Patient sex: F
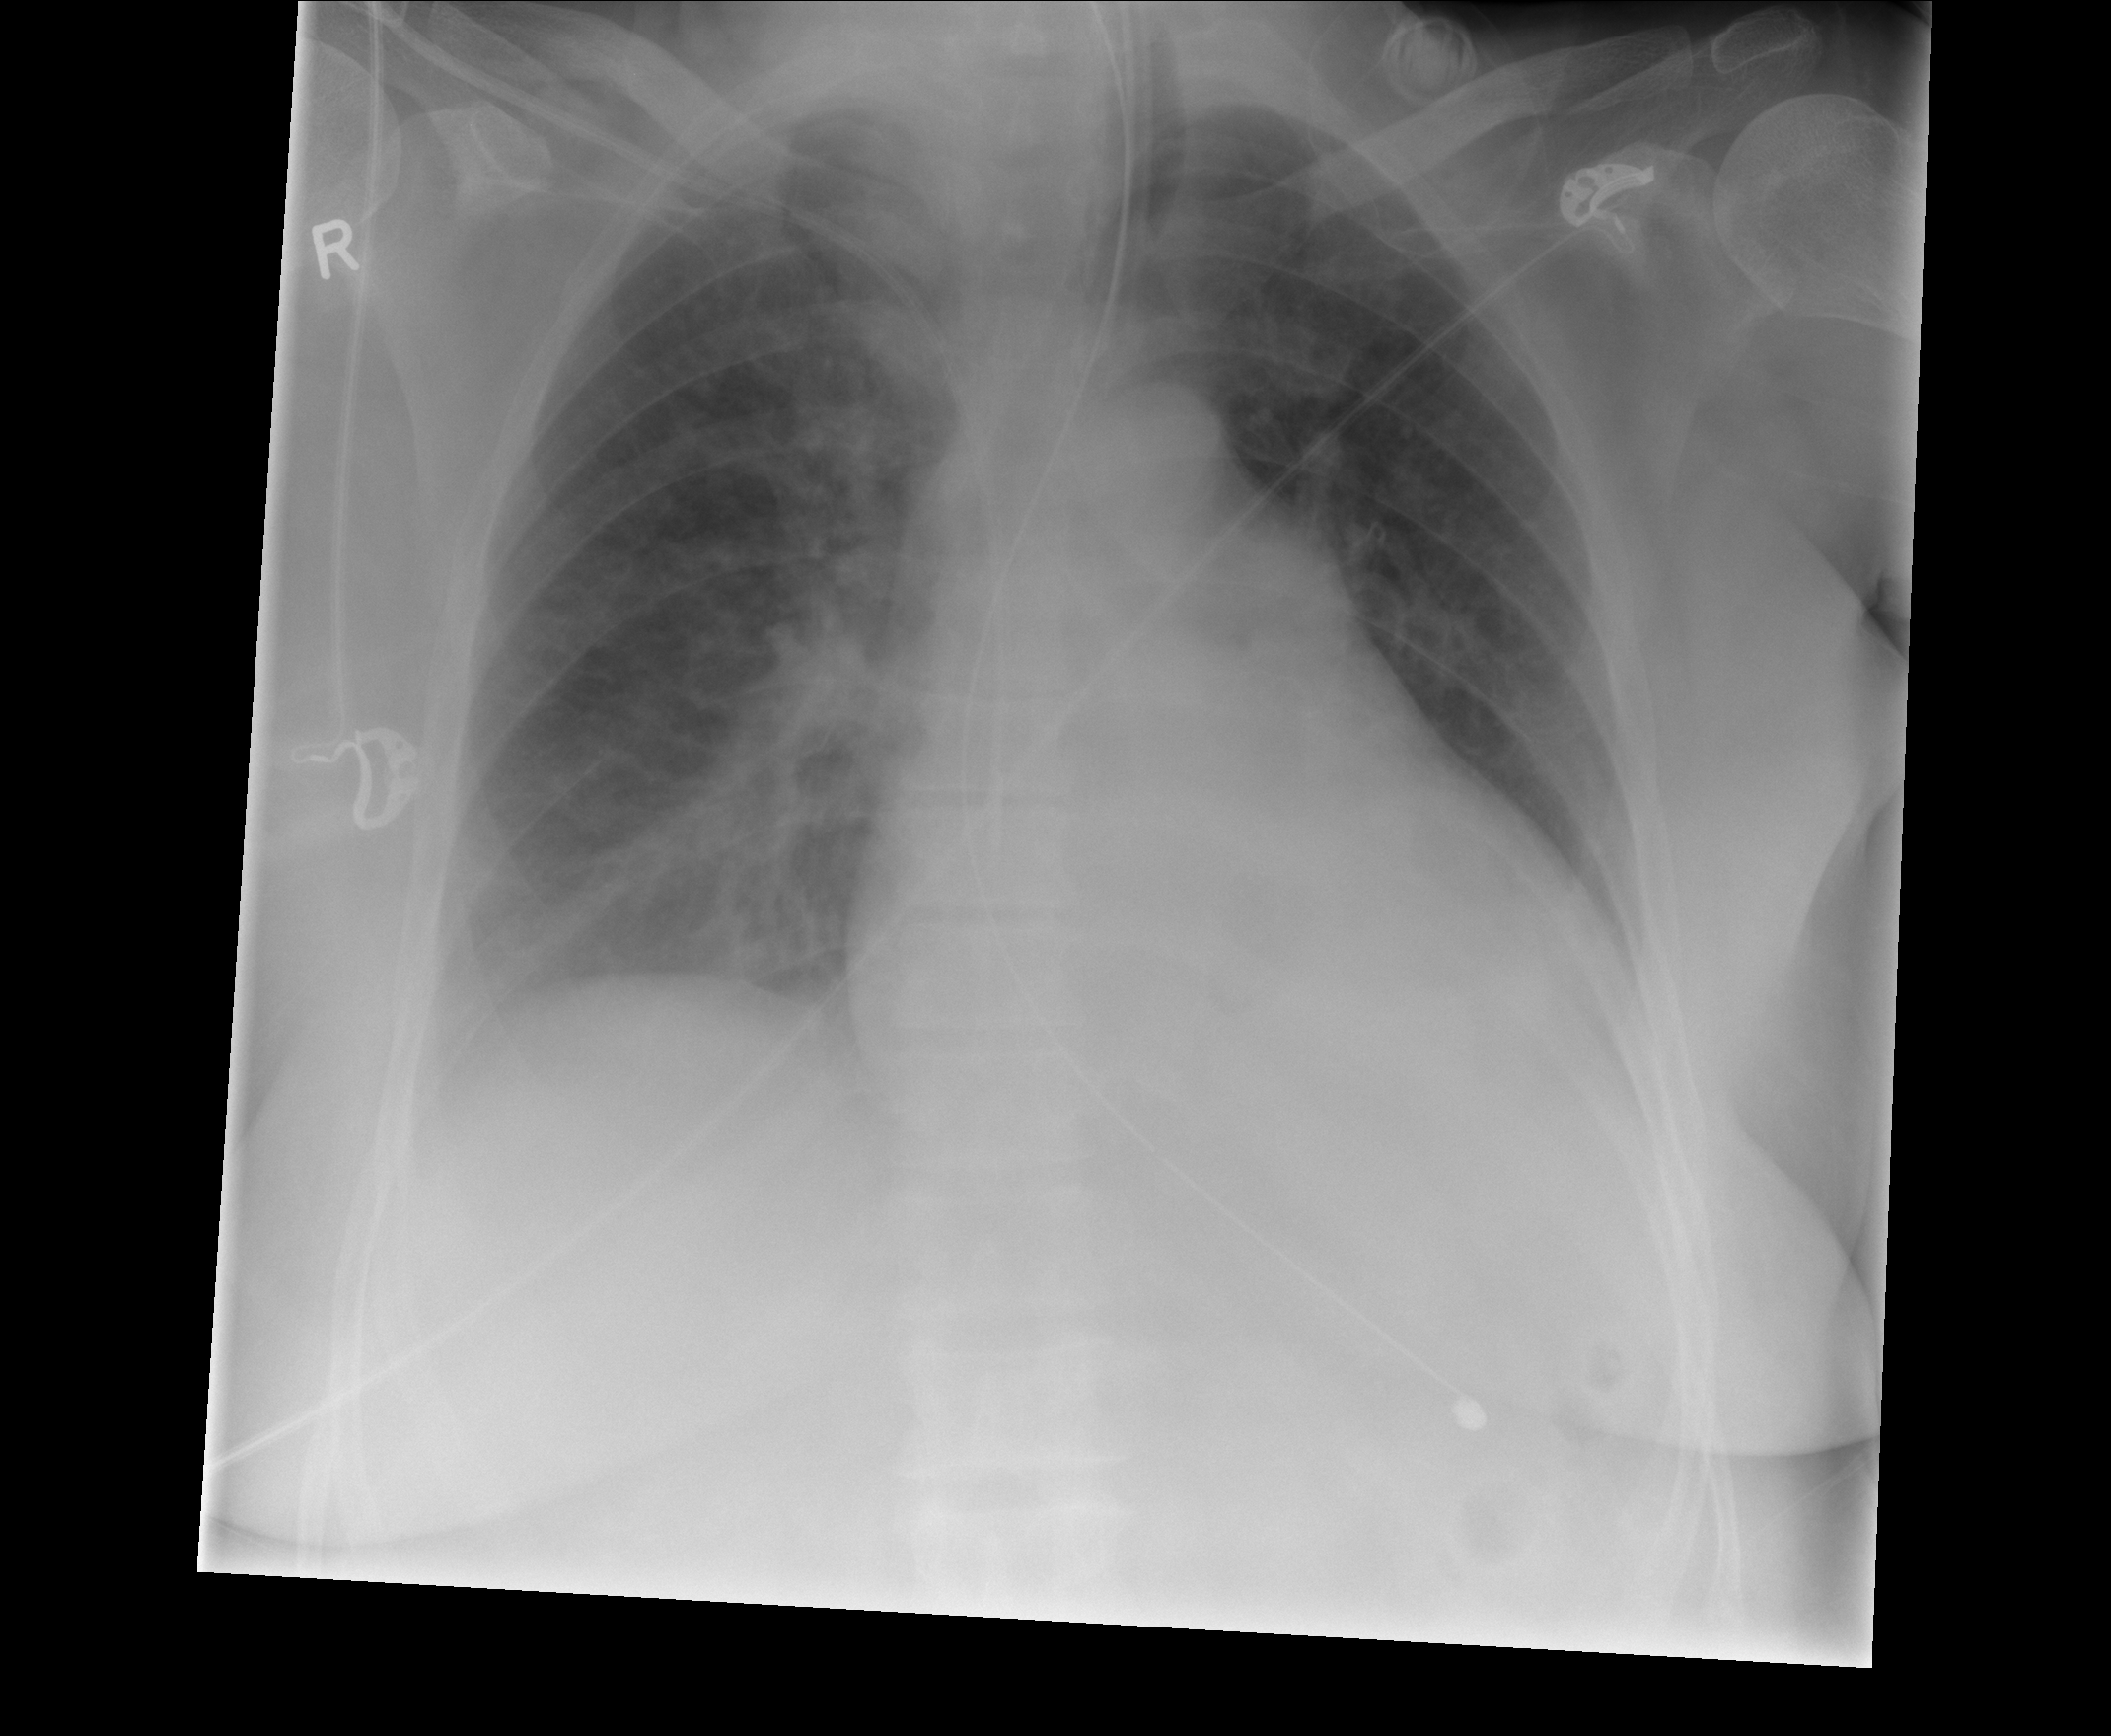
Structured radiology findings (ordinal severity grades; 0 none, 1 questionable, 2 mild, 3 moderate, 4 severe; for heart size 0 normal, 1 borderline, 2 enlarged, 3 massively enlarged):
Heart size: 2
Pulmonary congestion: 2
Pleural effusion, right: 0
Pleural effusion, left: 2
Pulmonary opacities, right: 0
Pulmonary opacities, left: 0
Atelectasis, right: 2
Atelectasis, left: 2